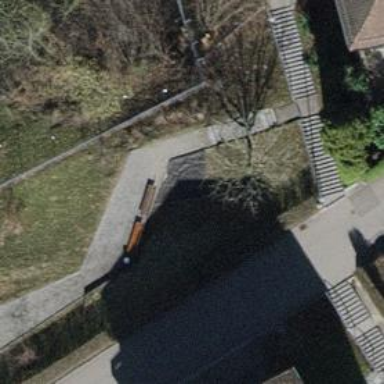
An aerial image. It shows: Bench.